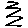
Label: zigzag